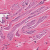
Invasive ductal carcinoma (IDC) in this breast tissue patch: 0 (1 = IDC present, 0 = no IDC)